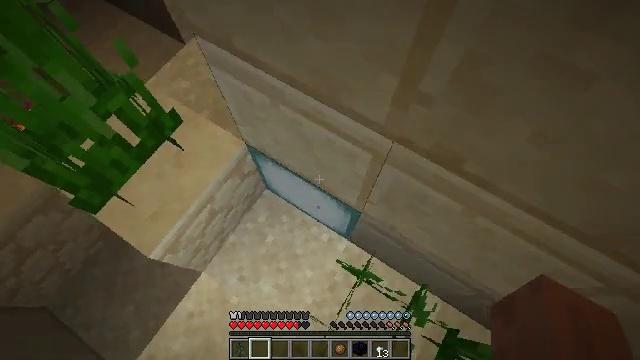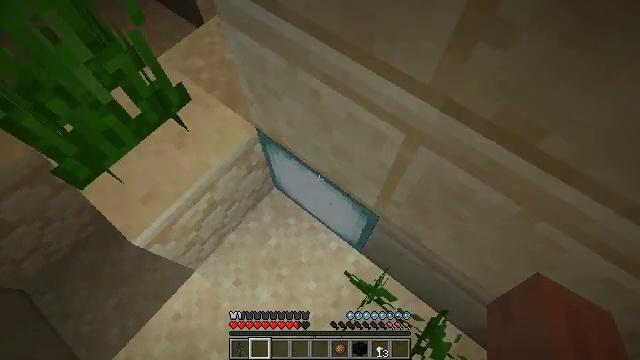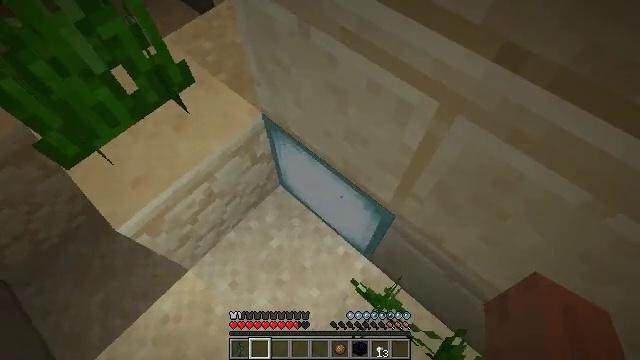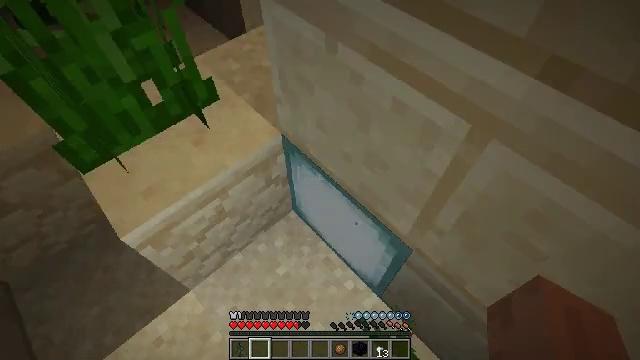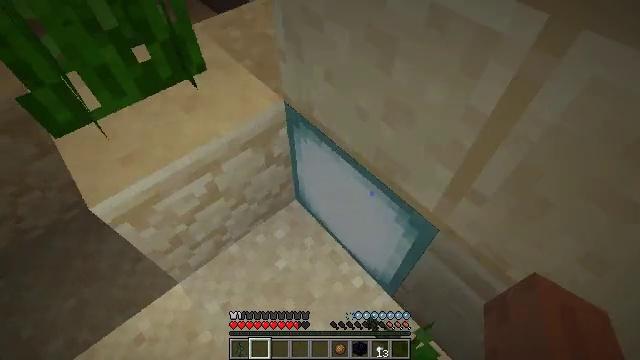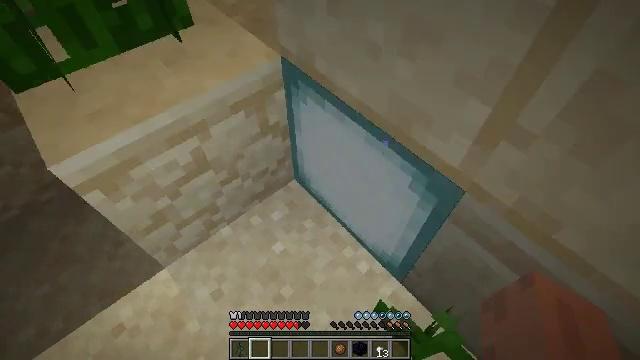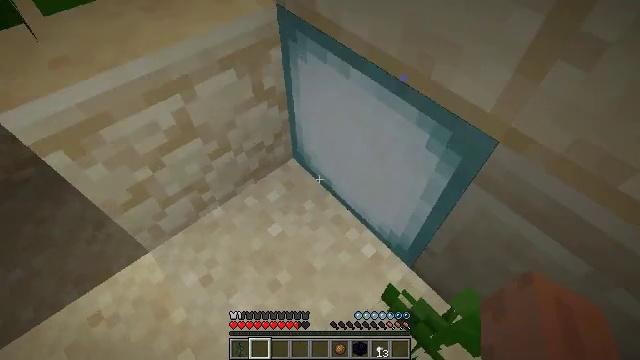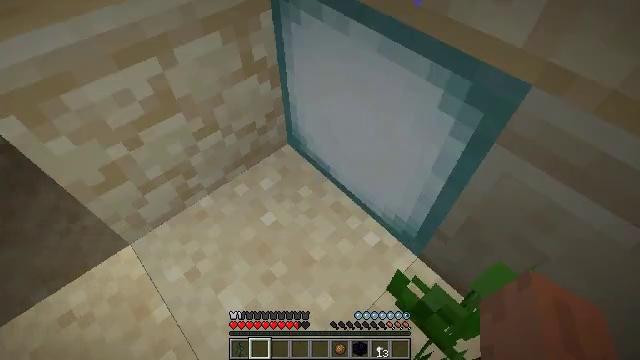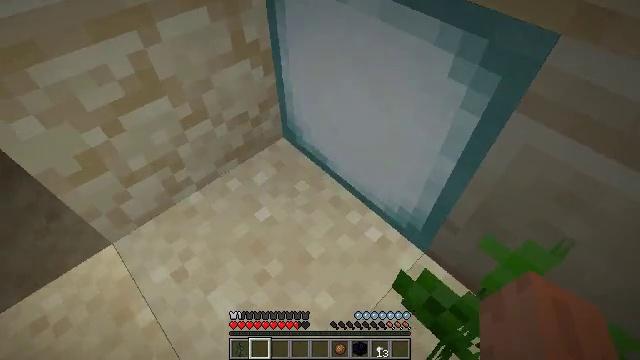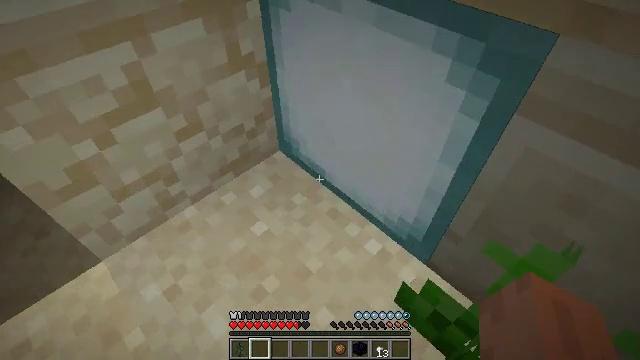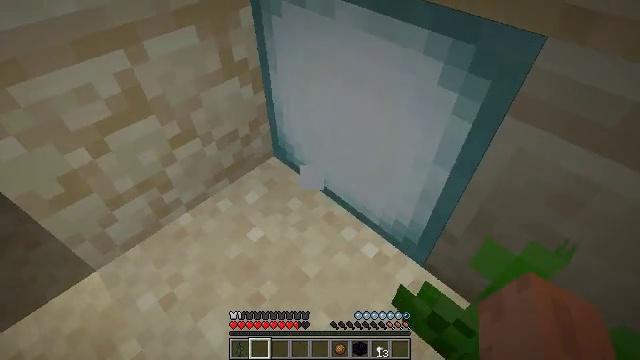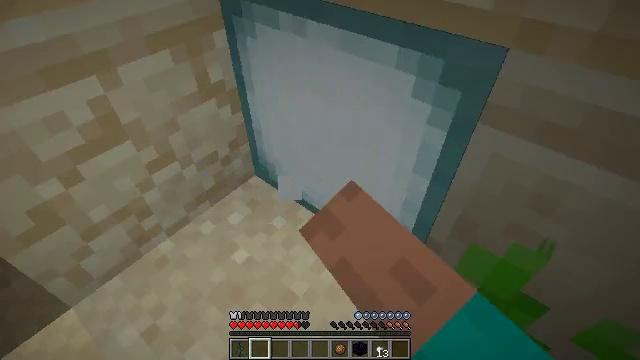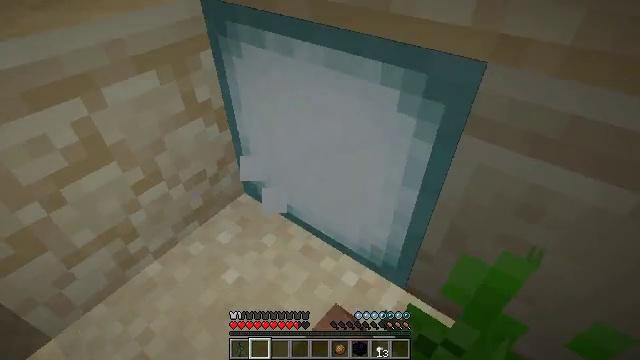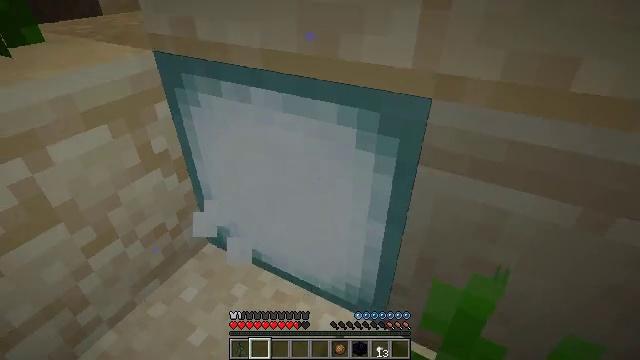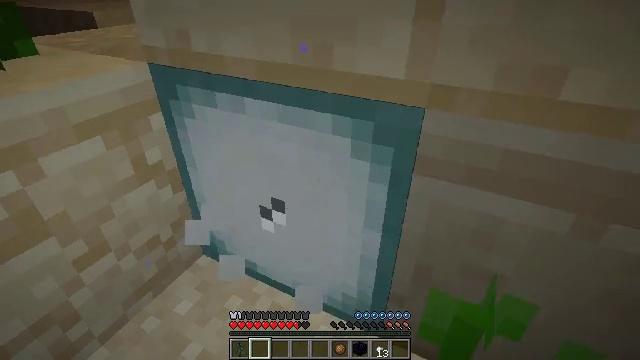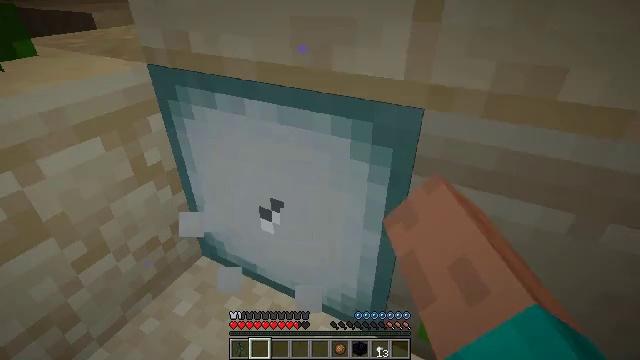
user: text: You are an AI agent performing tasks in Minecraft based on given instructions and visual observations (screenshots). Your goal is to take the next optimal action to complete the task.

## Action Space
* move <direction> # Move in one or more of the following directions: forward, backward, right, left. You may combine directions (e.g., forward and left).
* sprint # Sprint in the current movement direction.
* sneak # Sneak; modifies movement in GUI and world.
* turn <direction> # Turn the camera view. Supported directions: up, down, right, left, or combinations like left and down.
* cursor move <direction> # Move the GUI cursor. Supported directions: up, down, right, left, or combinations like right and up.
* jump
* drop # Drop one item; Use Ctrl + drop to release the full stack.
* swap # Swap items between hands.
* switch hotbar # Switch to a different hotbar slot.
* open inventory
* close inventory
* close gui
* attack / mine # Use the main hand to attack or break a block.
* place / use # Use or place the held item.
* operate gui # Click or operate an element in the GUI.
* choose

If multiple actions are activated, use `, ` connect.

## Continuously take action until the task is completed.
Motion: motion action
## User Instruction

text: Attack the sea lantern to retrieve it.
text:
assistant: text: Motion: move back, sneak, turn left and up
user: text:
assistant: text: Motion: move back, sneak, turn left and up
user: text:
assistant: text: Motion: move back, sneak, turn left and up
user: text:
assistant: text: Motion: sneak, turn left and up
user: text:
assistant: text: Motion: sneak
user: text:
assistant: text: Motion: sneak
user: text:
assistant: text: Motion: sneak, turn right
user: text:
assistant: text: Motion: sneak, turn up
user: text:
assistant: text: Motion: sneak, turn right and up
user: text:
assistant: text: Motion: sneak, turn right, attack / mine
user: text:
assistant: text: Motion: sneak, turn right and up, attack / mine
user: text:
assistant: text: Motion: sneak, turn right and up, attack / mine
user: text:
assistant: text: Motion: sneak, turn right and up, attack / mine
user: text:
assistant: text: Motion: sneak, turn right and up, attack / mine
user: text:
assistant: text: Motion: sneak, attack / mine
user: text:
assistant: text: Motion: sneak, attack / mine
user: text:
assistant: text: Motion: sneak, attack / mine
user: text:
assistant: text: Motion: sneak, attack / mine
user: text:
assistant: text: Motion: sneak, attack / mine
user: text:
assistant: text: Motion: sneak, attack / mine
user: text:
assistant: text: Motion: sneak, attack / mine
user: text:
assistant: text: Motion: sneak, attack / mine
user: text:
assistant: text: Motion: sneak, attack / mine
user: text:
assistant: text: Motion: sneak, attack / mine
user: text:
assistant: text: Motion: sneak, attack / mine
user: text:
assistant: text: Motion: sneak, attack / mine
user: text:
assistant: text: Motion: sneak, attack / mine
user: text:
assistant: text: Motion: sneak, attack / mine
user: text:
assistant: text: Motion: sneak, attack / mine
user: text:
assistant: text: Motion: sneak, attack / mine